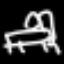
Label: bed